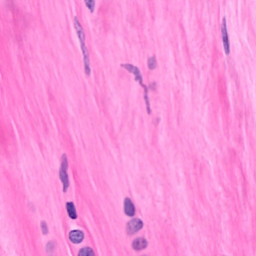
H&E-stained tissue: Breast